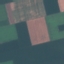
Label: AnnualCrop